Interaction volume radius: 5 \u00c5
Interaction volume height: 20 \u00c5
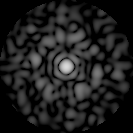
Disorder parameter: 0.85